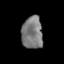
Tissue: lung
Cell type: Others
Senescence score: 0.1664
Nuclear area (px): 669
Mean DAPI intensity: 122.685